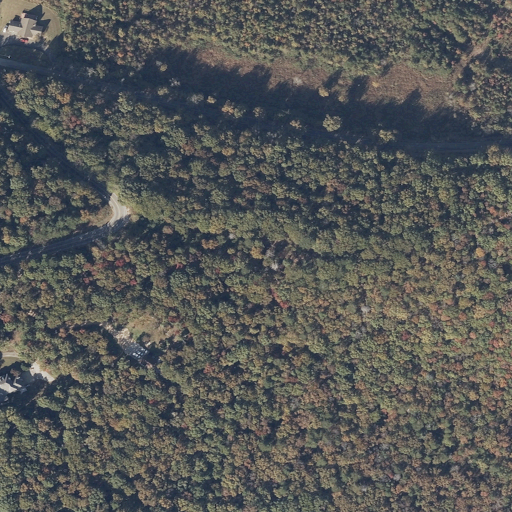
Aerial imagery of cape in Alabama named Henderson Point containing deciduous forest, open development, low intensity development, shrub, grassland, and mixed forest